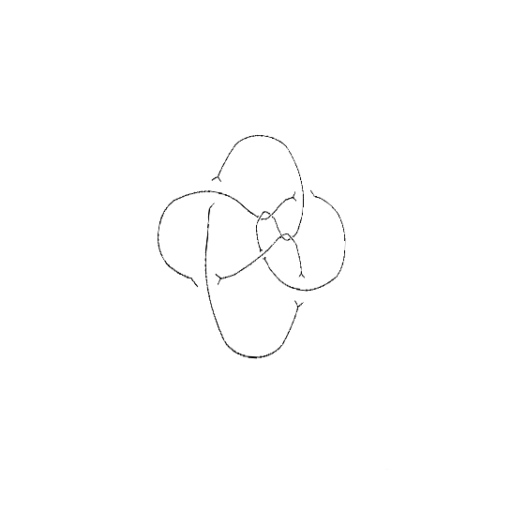
Crossing number: 9